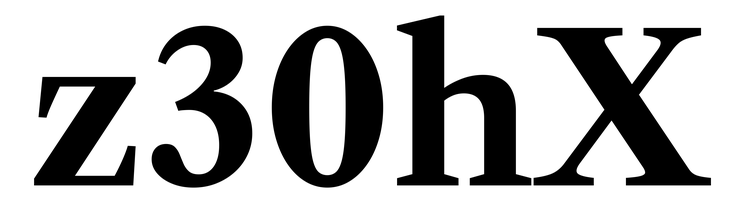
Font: LibreCaslonText_Bold